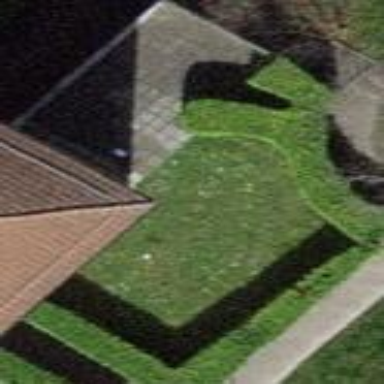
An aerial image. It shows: Garden surrounded by fence.